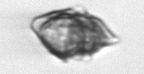
Label: Kryptoperidinium_triquetrum